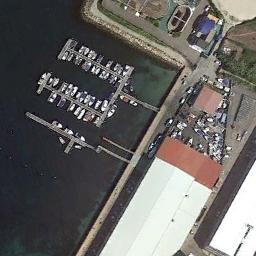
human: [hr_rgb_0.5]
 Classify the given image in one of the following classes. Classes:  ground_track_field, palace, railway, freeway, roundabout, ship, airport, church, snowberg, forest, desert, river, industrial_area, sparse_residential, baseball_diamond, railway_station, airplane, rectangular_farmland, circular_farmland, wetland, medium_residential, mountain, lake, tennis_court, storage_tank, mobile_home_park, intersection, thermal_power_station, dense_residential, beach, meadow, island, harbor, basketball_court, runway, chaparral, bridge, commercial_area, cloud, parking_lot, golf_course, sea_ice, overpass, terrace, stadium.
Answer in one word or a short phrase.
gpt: harbor